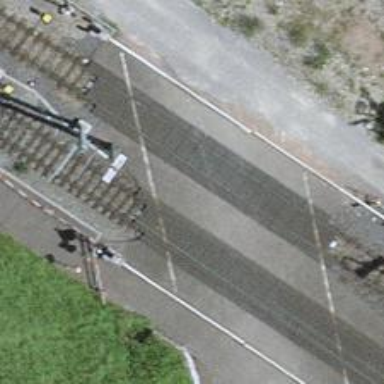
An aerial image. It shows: Rail spur service.